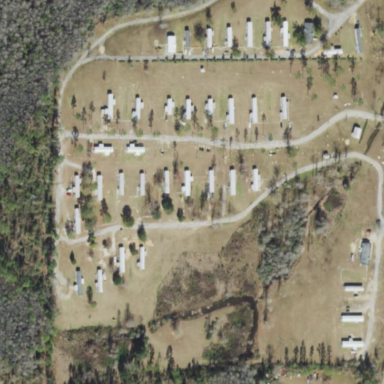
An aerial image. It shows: Residential area known as trailer park.